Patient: sex M, age 52
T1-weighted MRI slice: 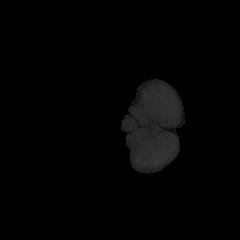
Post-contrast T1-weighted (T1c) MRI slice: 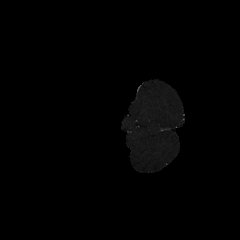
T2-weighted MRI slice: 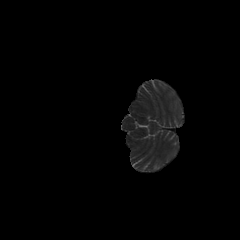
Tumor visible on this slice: no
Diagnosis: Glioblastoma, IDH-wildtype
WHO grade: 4